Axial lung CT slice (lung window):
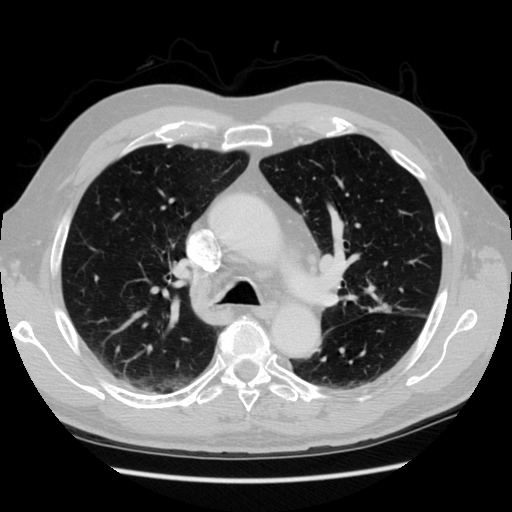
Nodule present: yes
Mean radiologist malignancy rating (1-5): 4.5